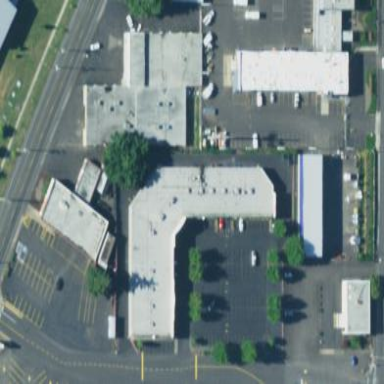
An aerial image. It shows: Commercial building.